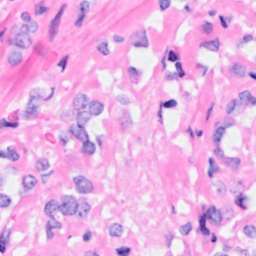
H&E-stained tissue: Breast